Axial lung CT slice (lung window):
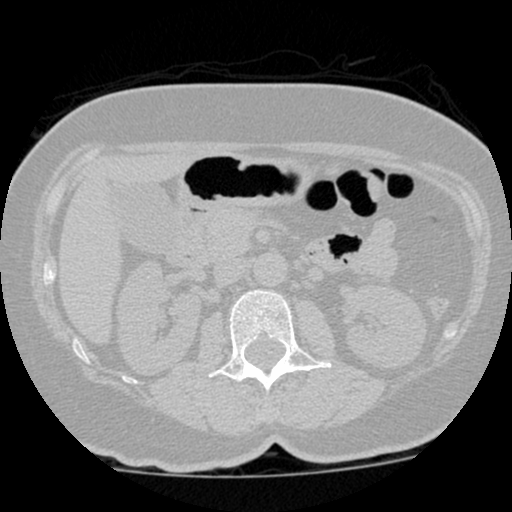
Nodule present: no